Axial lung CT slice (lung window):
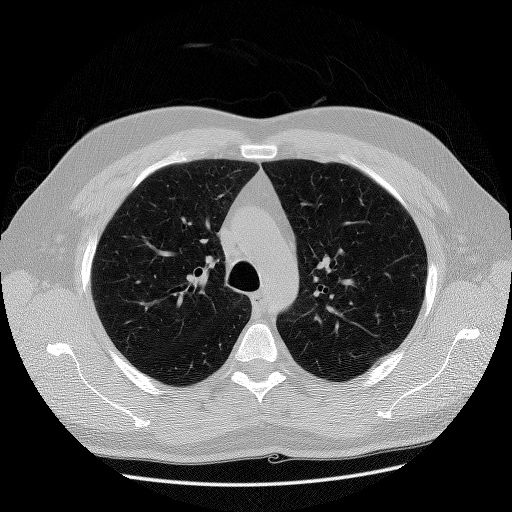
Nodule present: no